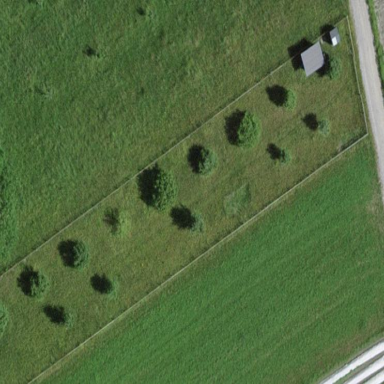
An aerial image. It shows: Orchard.